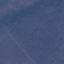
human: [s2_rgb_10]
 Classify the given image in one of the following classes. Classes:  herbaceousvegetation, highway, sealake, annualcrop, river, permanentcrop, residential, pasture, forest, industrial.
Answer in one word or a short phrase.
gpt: Forest